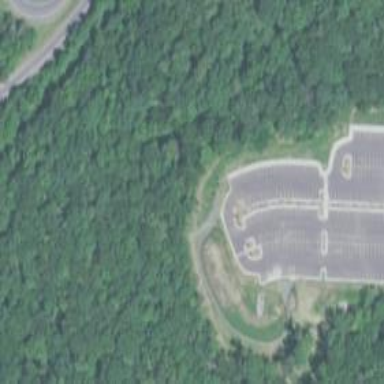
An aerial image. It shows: Parking area with asphalt surface.